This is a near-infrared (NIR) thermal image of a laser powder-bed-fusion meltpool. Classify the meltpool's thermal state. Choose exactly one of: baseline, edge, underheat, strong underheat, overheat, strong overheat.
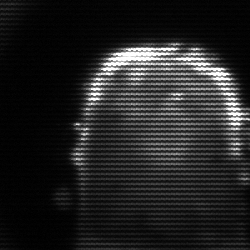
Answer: baseline